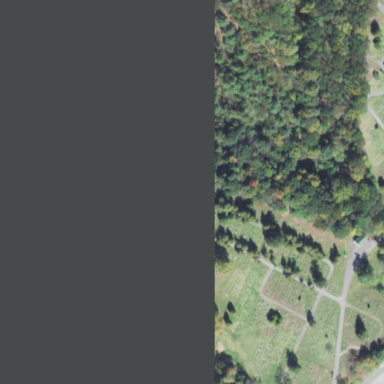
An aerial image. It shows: Grave yard.